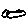
Label: car